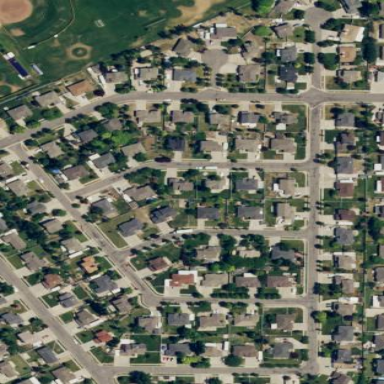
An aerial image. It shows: Neighborhood.